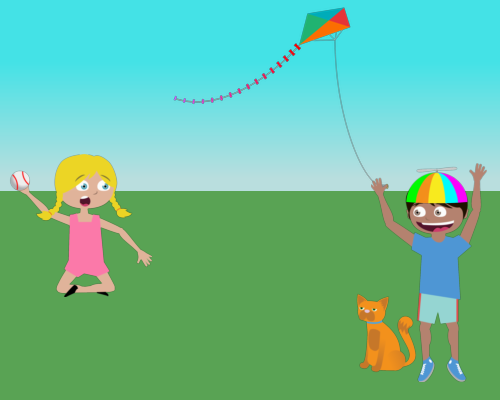
large girl on left sitting indian shocked lo faced right with baseball in hand that 's up her eyes at horizon line large boy standing on right smiling with teeth arms up right wrist at horizon line faced left holding kite in his right hand wearing a propeller hat large cat to left of boy faced left tail at boys hemline of shorts